Brain MRI, t2w sequence, axial 2D slice.
Patient: age 51, sex F, weight 95 kg, height 1.95 m
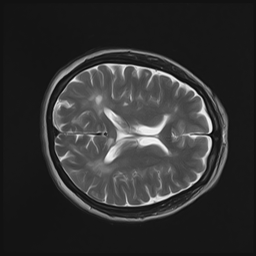